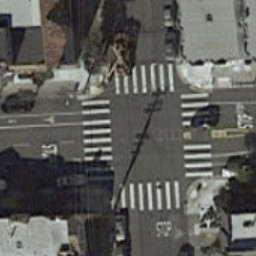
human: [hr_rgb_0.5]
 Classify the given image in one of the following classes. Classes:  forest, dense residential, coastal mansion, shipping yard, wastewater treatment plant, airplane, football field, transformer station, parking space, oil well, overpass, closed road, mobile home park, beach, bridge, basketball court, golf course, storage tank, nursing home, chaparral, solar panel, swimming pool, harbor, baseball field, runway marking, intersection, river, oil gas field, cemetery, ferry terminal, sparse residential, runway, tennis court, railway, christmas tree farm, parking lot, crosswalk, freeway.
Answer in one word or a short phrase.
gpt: crosswalk